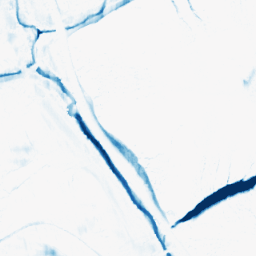
Category: morphological
Decomposition family: morphological_ellipse
Decomposition parameters: operation: closing
width: 20
height: 5
Upsampling method: bilinear
Upsampling parameters: scale: 8
Upsampling scale: 8